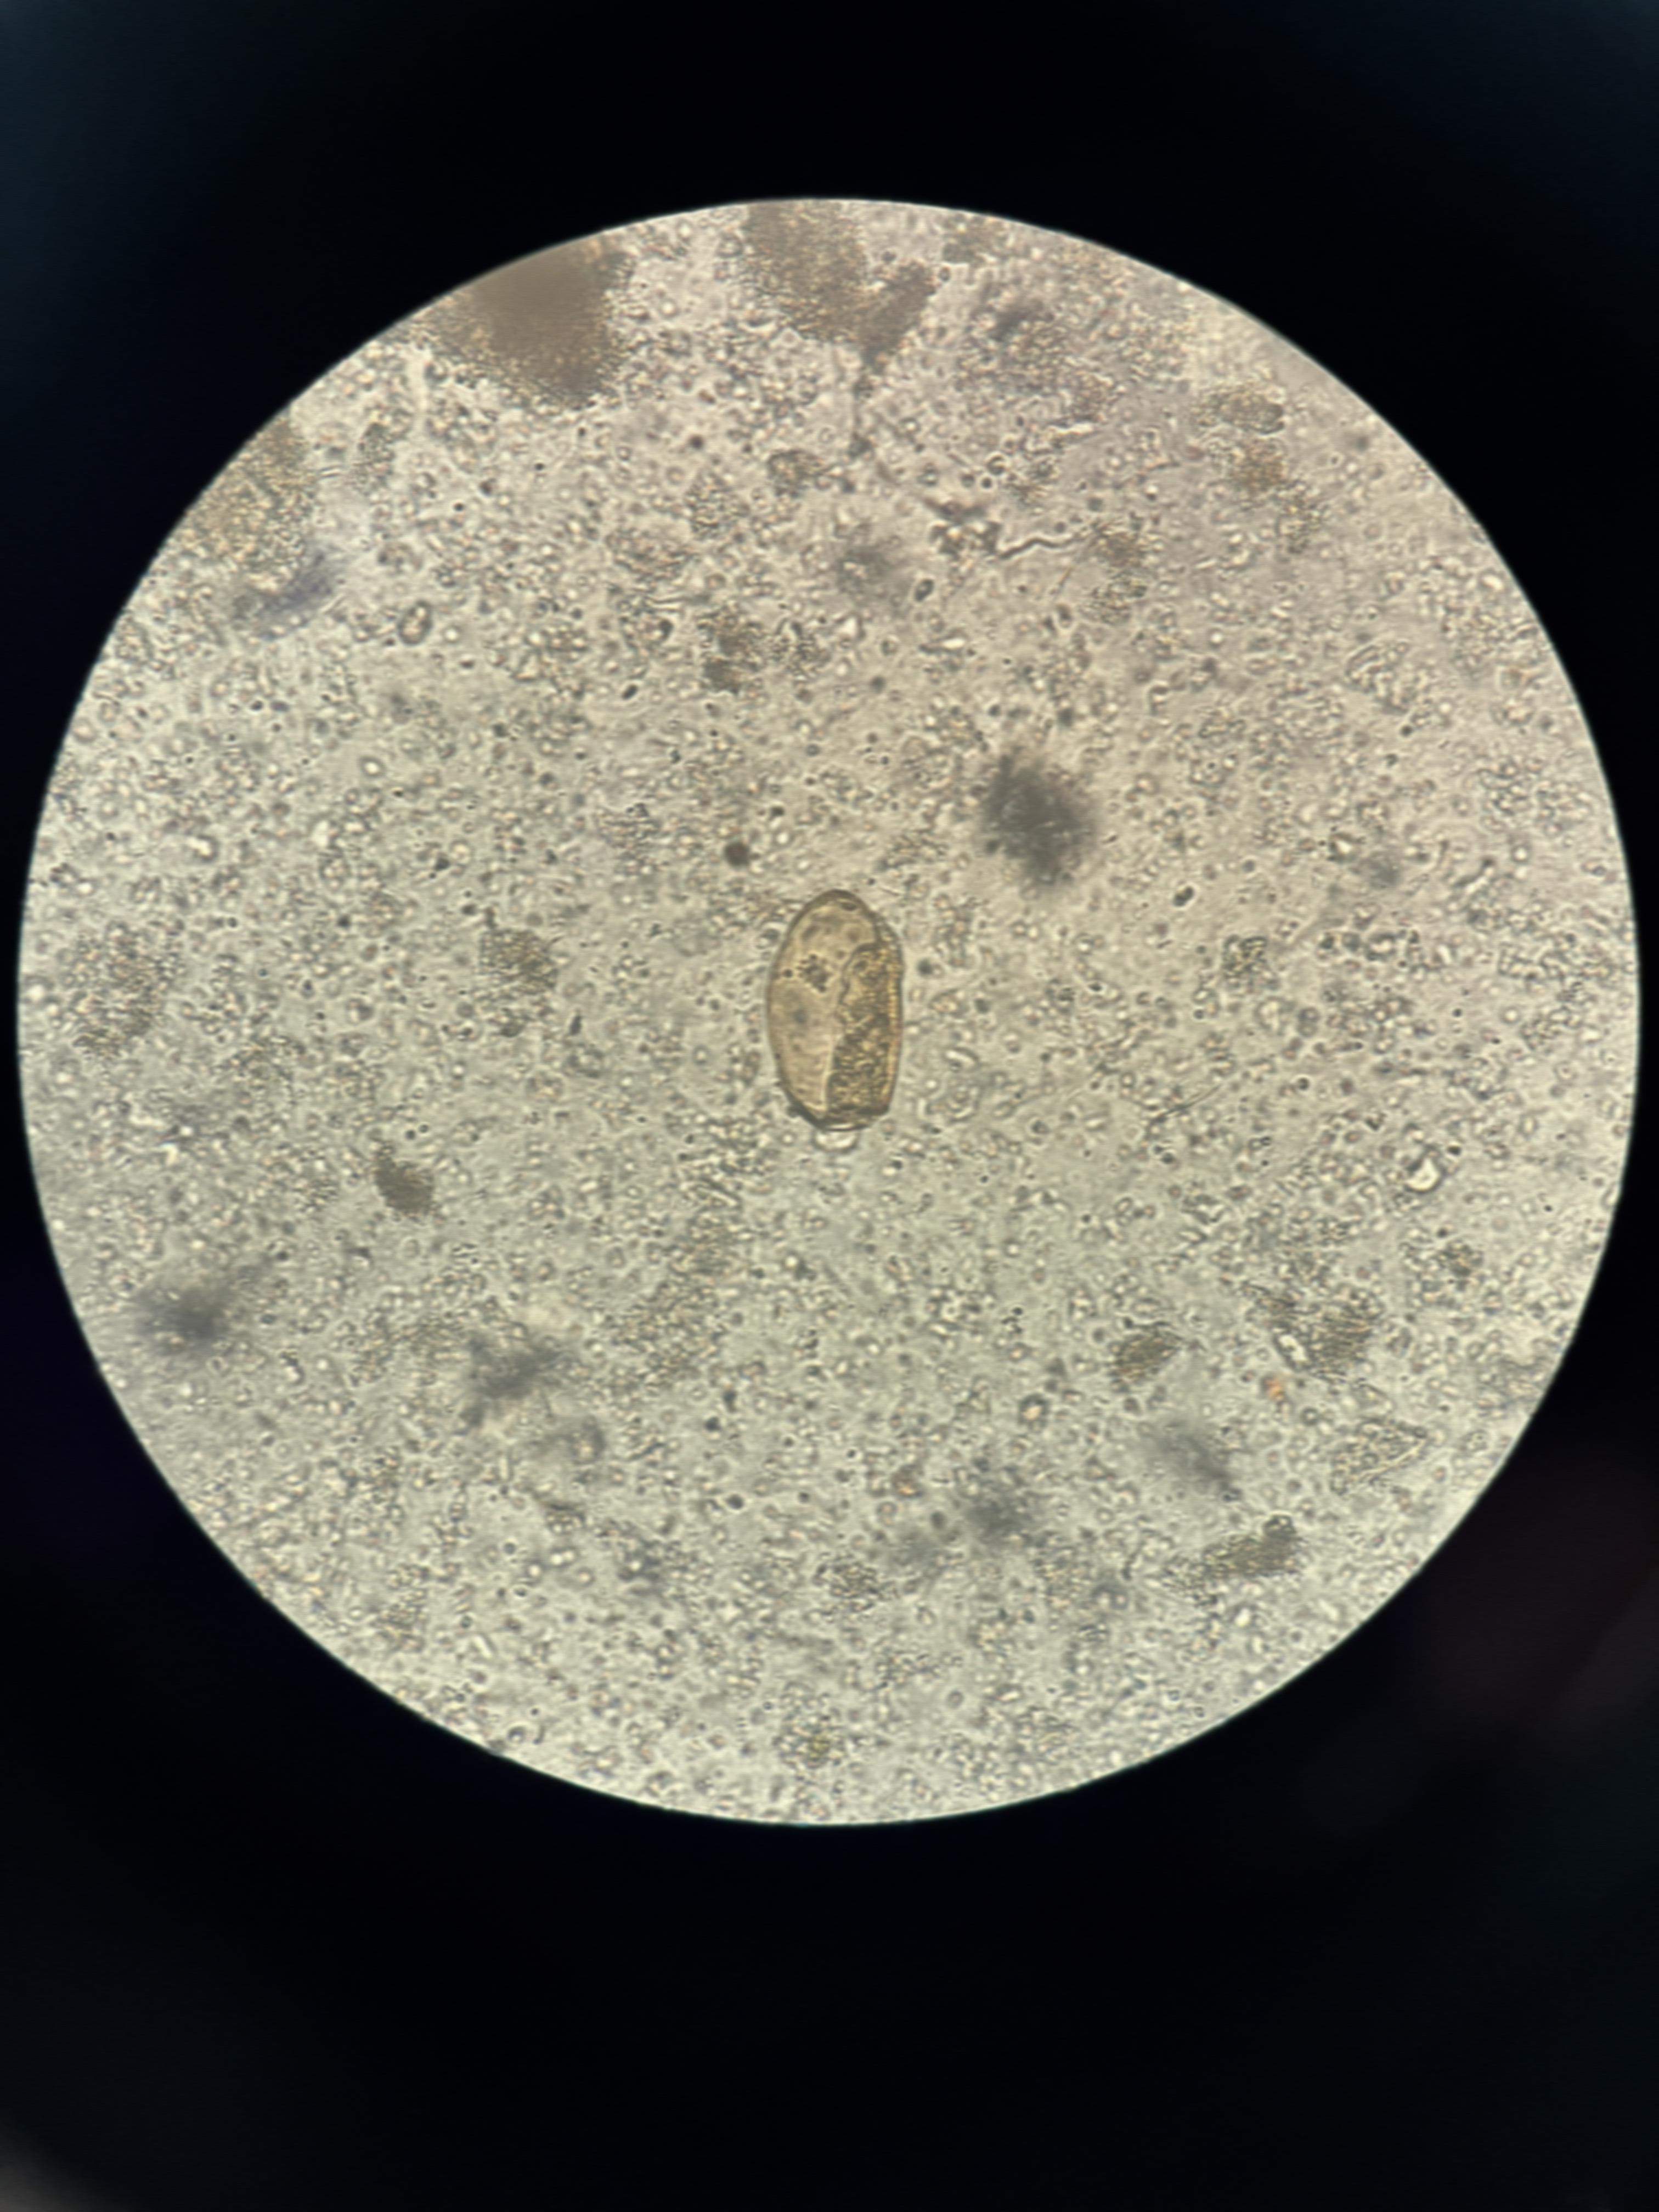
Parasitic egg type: Paragonimus spp